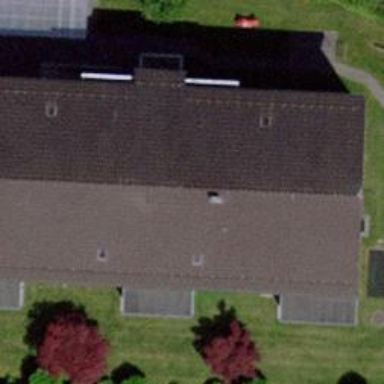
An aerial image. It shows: Gabled roof on building that houses apartments.